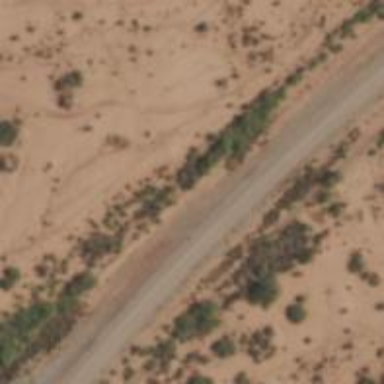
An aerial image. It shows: Secondary road.